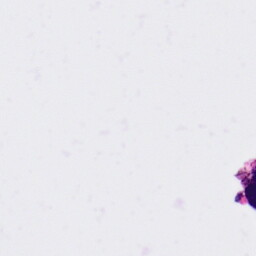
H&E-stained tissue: Ovarian